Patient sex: F
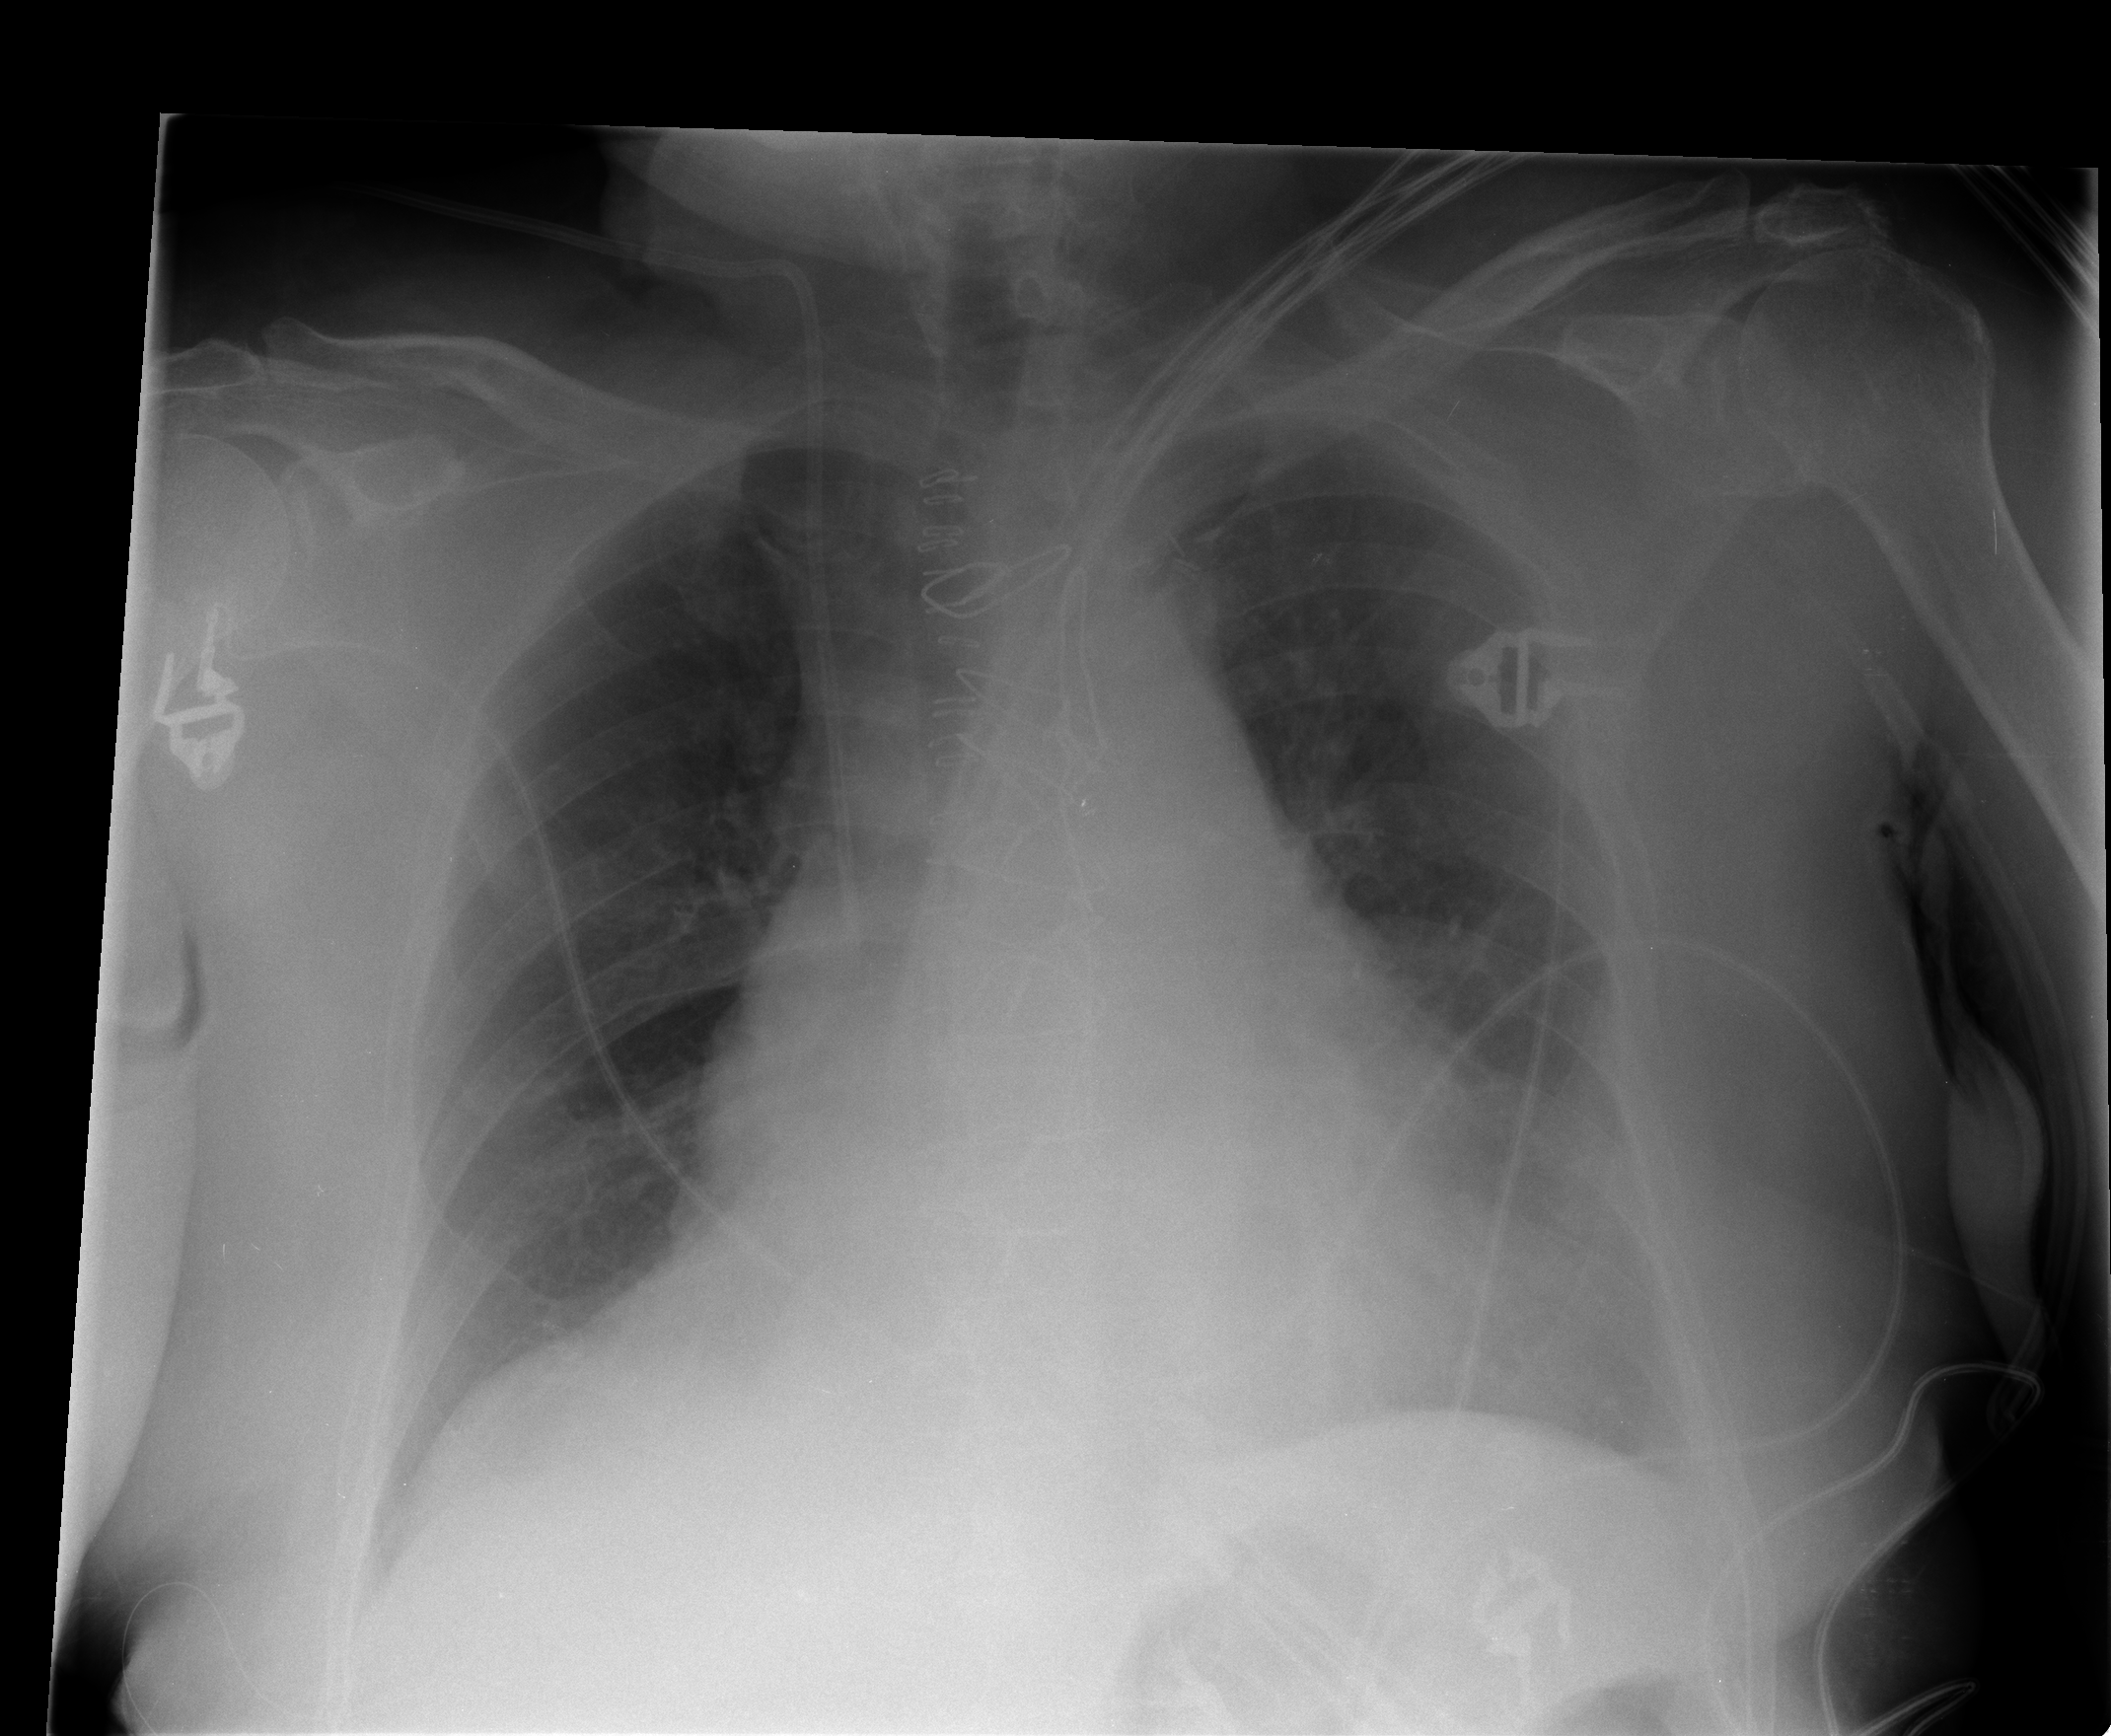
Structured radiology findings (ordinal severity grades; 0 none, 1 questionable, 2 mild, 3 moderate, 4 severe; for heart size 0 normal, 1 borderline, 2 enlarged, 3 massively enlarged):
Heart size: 2
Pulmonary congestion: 1
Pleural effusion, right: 0
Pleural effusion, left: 2
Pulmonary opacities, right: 0
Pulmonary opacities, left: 0
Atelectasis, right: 1
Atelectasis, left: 2